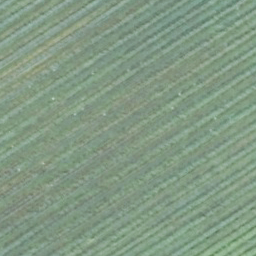
Label: agricultural